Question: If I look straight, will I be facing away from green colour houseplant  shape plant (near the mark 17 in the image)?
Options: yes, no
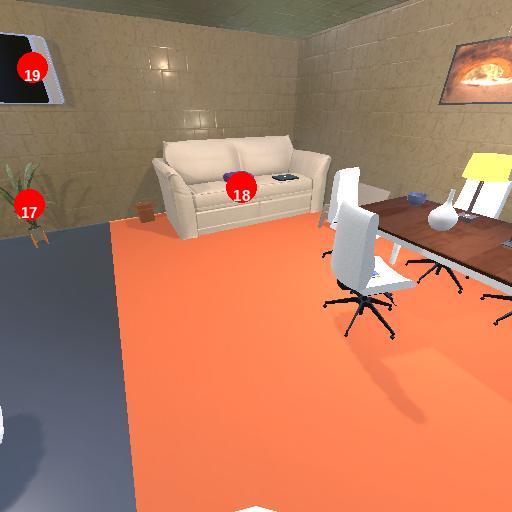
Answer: yes